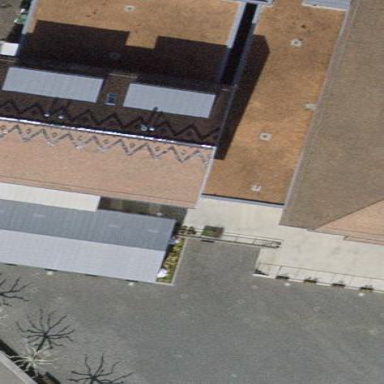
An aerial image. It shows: Building that houses restaurant.